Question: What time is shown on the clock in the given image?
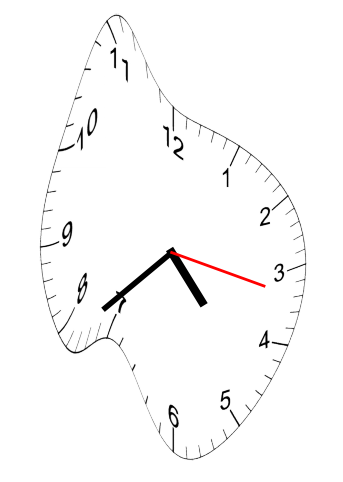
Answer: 04:38:17